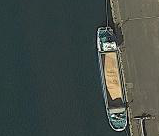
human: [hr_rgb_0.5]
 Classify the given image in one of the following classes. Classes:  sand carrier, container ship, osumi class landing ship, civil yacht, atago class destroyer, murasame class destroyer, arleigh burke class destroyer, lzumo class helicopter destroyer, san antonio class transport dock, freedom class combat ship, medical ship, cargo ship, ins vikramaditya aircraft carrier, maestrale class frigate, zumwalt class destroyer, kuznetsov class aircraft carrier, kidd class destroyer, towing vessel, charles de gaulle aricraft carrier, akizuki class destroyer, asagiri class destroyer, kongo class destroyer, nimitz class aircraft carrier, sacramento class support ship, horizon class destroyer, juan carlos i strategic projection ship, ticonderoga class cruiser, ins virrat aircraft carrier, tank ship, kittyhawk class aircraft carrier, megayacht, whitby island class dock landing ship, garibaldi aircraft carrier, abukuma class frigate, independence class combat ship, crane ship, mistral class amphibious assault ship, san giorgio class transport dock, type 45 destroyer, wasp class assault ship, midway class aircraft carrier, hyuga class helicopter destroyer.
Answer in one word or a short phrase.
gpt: Sand carrier